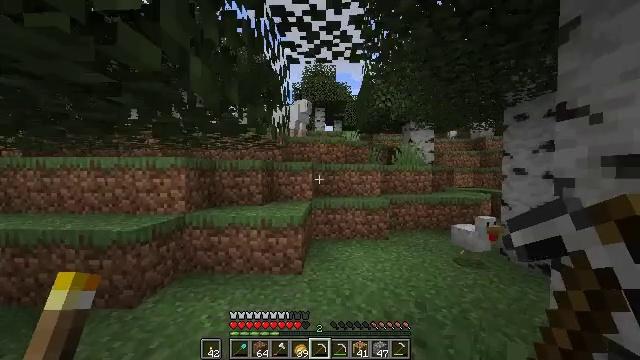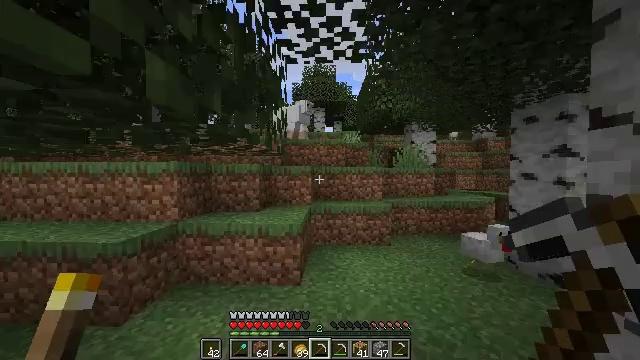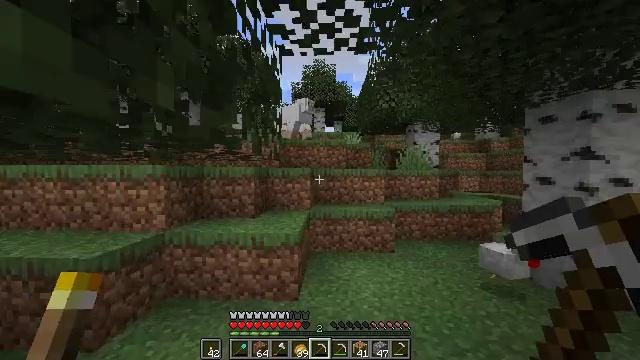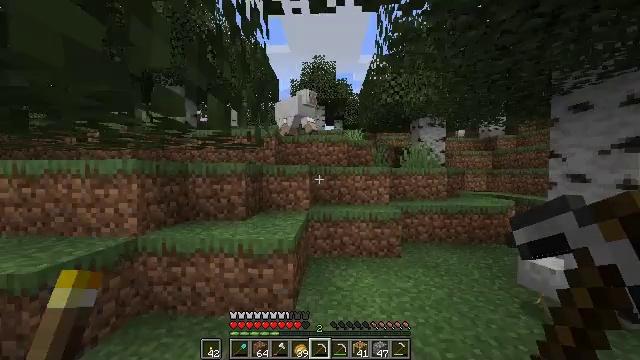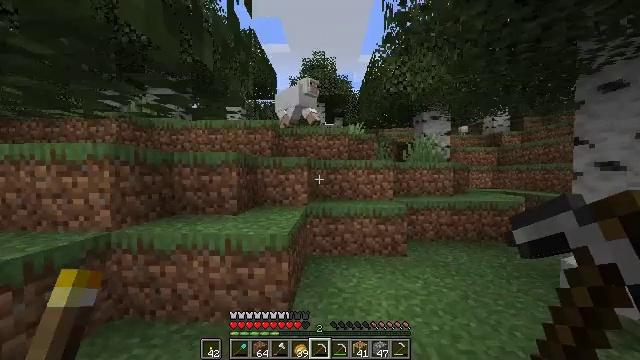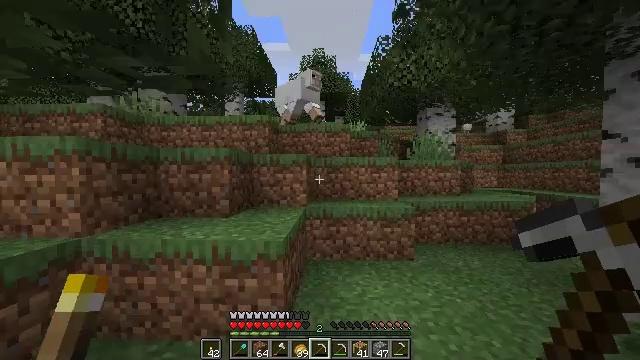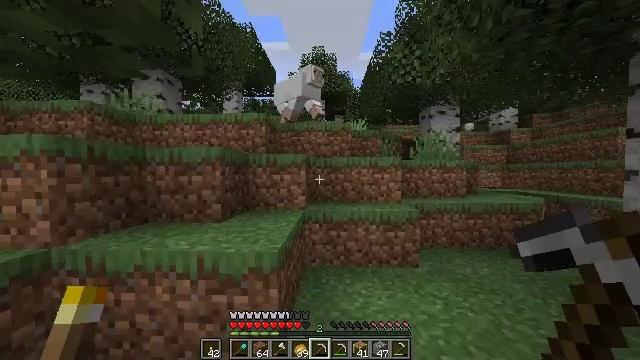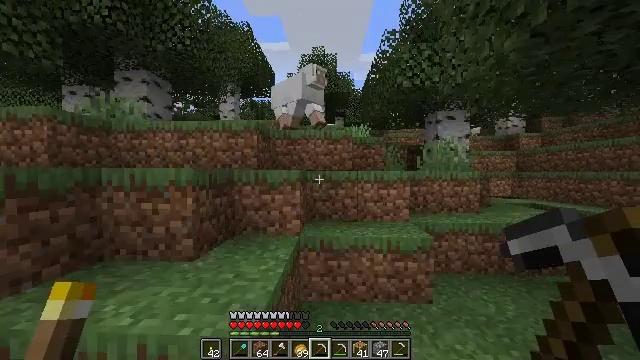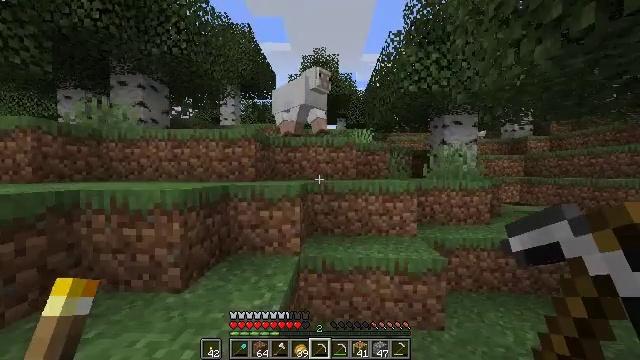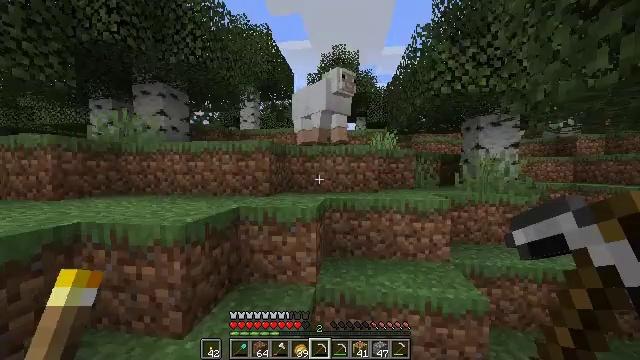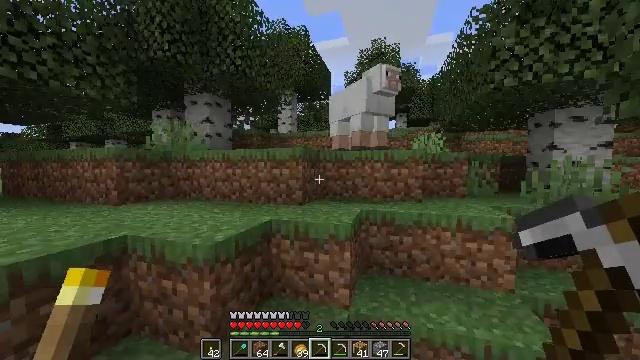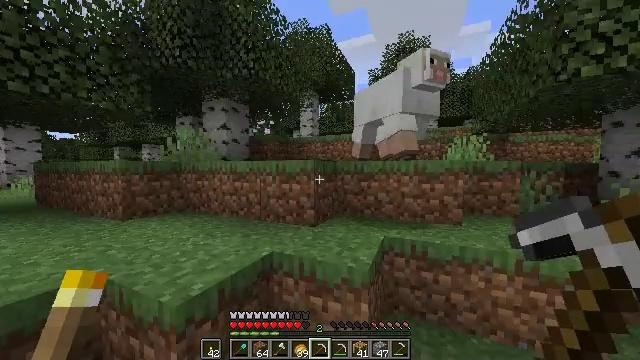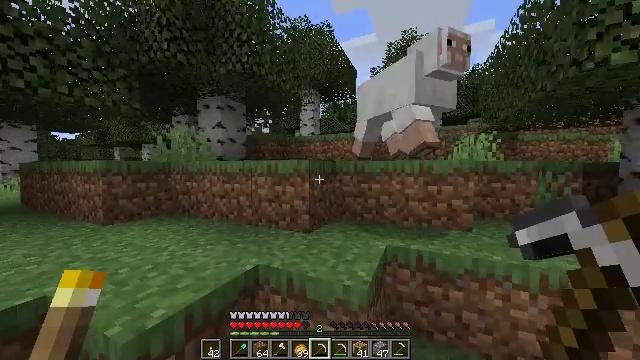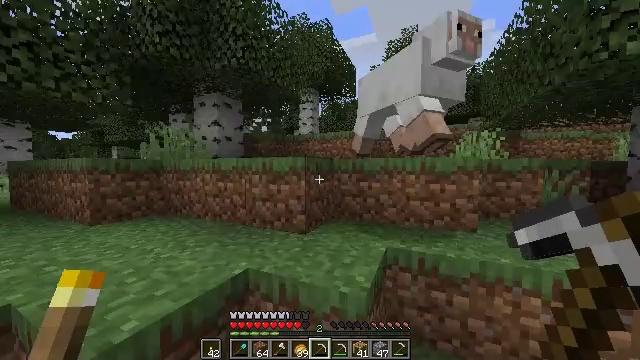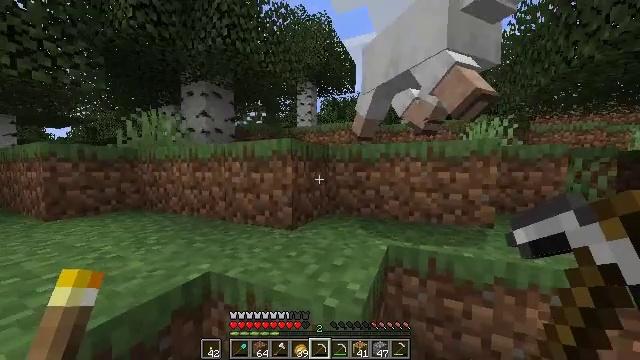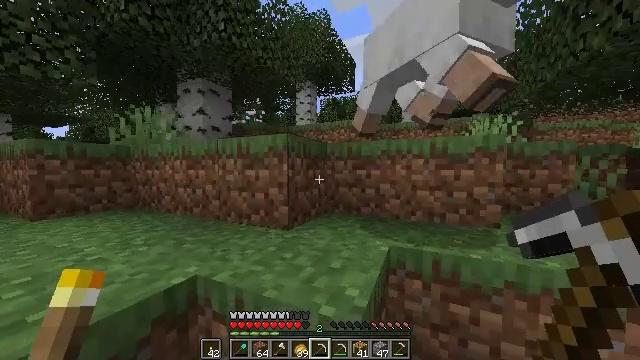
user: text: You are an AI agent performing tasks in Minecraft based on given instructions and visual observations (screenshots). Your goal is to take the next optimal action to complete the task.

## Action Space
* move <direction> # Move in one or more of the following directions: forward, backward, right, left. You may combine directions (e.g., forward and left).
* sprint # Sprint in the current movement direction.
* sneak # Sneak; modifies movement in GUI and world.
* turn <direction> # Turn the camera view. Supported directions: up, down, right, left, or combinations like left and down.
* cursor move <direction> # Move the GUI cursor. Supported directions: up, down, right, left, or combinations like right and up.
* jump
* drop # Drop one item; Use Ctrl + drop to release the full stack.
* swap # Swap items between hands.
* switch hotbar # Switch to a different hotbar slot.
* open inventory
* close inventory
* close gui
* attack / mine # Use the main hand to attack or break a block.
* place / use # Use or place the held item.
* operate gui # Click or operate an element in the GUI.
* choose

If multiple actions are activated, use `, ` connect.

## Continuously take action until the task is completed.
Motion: motion action
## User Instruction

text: Mine the kelp plant underwater.
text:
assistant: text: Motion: move forward, jump
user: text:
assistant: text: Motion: move forward, jump
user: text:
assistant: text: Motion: move forward, jump
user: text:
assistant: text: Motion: move forward, jump
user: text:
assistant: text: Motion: move forward, jump
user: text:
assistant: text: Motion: move forward, sprint, jump
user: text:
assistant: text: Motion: move forward, sprint, jump
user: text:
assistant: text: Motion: move forward, sprint, jump
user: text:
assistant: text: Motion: move forward, sprint, turn left, jump
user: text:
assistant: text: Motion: move forward, turn left, jump
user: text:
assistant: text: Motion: move forward, turn left, jump
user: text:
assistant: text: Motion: move forward, jump
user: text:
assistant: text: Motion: move forward, jump
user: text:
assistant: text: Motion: move forward, jump
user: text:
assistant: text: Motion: move forward, sprint, jump
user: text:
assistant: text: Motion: move forward, sprint, jump
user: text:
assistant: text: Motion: move forward, sprint, turn right, jump
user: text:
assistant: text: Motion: move forward, turn right, jump
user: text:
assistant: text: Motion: move forward, jump
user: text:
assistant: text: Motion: move forward, turn right, jump
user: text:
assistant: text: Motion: move forward, turn right, jump
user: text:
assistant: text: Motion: move forward, turn right, jump
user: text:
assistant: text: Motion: move forward, turn right, jump
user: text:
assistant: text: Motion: move forward, turn right, jump
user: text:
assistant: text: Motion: move forward, sprint, turn right, jump
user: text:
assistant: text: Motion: move forward, sprint, jump
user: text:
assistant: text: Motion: move forward, sprint, jump
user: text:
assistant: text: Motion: move forward, sprint, jump
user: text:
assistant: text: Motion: move forward, jump
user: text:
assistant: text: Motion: move forward, jump